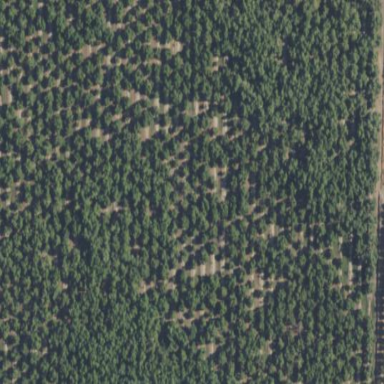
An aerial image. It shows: Orchard filled with walnut trees.